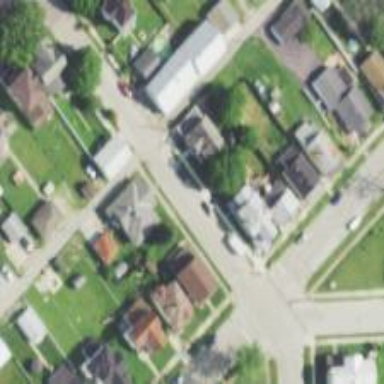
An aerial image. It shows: Alley classified as service road.